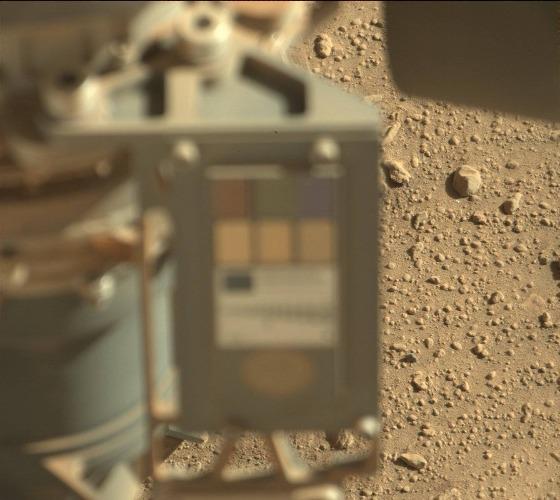
Terrain classes present: Background, Bedrock, Gravel / Sand / Soil, Rock, Shadow